Question: I upgraded to Android 4.2 and all of a sudden the linear gradient on my home widget isn't behaving as intended. instead of a gradient i seem to get a constant band. then if i restart the device the gradient starts "working" again, which is very puzzling. I have talked to other team members and their devices don't seem to have an issue. Here is a screen shot of the problem:

The gradient is applied over the bottom half of the image and should go from semi-transparent at the bottom to fully transparent at the top. Instead you can see a basically constant semi-transparent area at the bottom half of the image. The layout is something like:
'''
<RelativeLayout>
<ImageView
android:layout_width="match_parent"
android:layout_height="match_parent"/>
<LinearLayout
android:layout_width="match_parent"
android:layout_height="wrap_content"
android:layout_alignParentBottom="true"
android:layout_alignParentLeft="true"
android:background="@drawable/gradient"
android:orientation="vertical" >
...
'''
while the gradient background is
'''
<shape>
<gradient
android:angle="90"
android:startColor="#D0000000"
android:endColor= "#<PHONE>"
android:type="linear" />
</shape>
'''
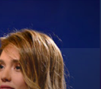
Answer: i found that forcing s/w acceleration on the linear layout (setting 'android:layerType="software"') fixed the issue.